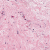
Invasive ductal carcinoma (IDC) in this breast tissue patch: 0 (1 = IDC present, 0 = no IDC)